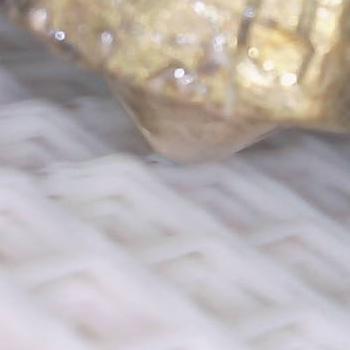
Flow rate: 35%